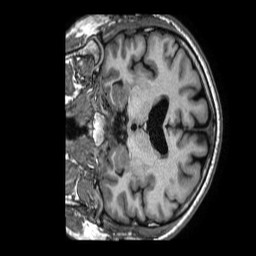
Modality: T1w
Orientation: coronal
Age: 61
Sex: male
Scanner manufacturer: philips
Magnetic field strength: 1.5 T
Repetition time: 0.007018 s
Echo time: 0.003179 s